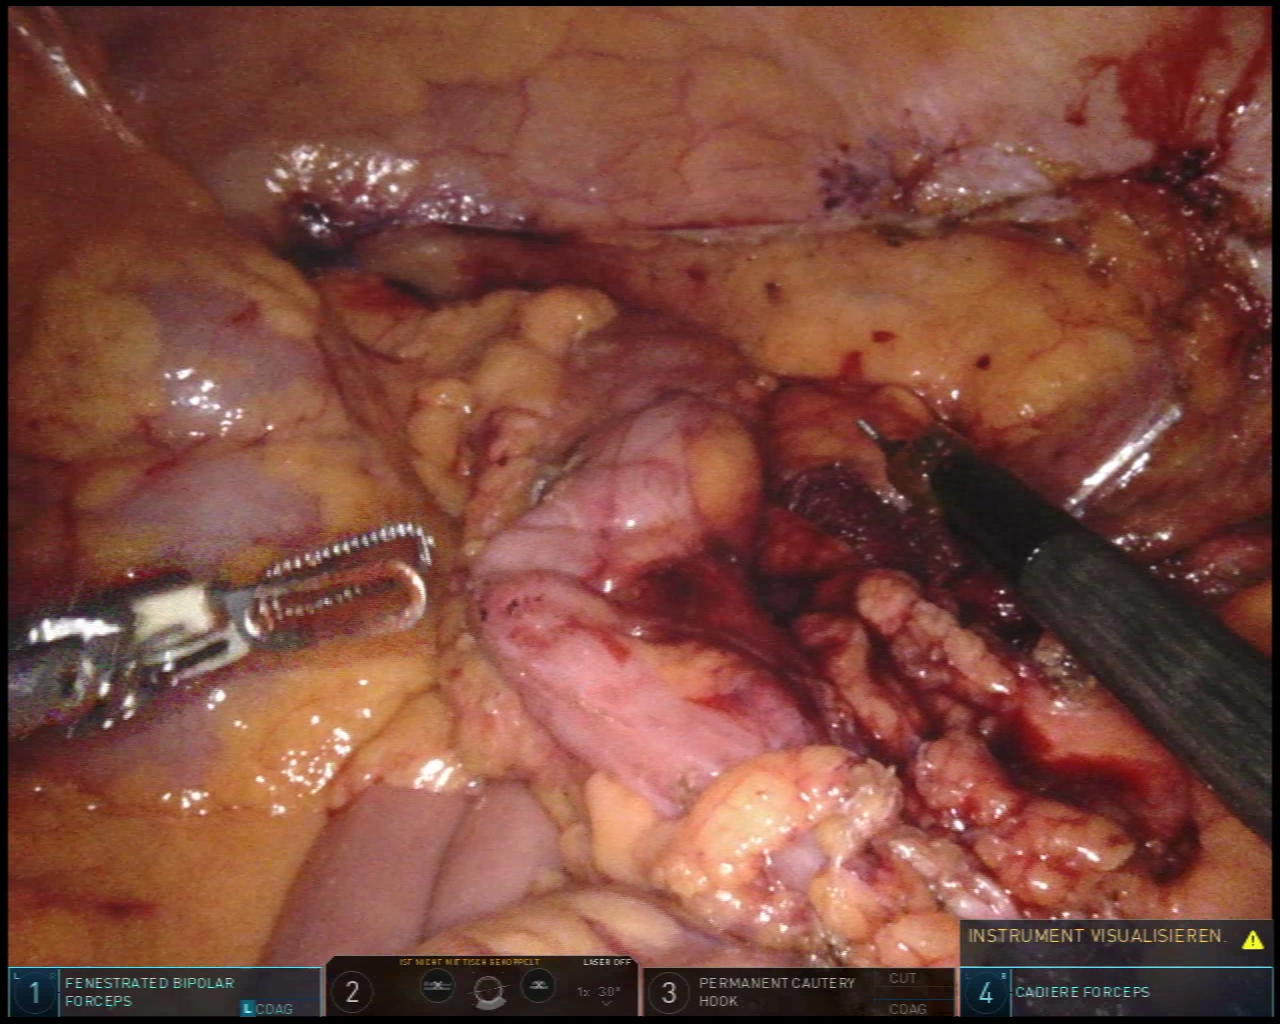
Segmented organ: ureter
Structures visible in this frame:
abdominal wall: yes
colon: yes
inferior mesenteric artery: no
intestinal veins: no
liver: no
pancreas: no
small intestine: yes
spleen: no
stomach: no
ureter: yes
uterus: no
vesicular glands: no